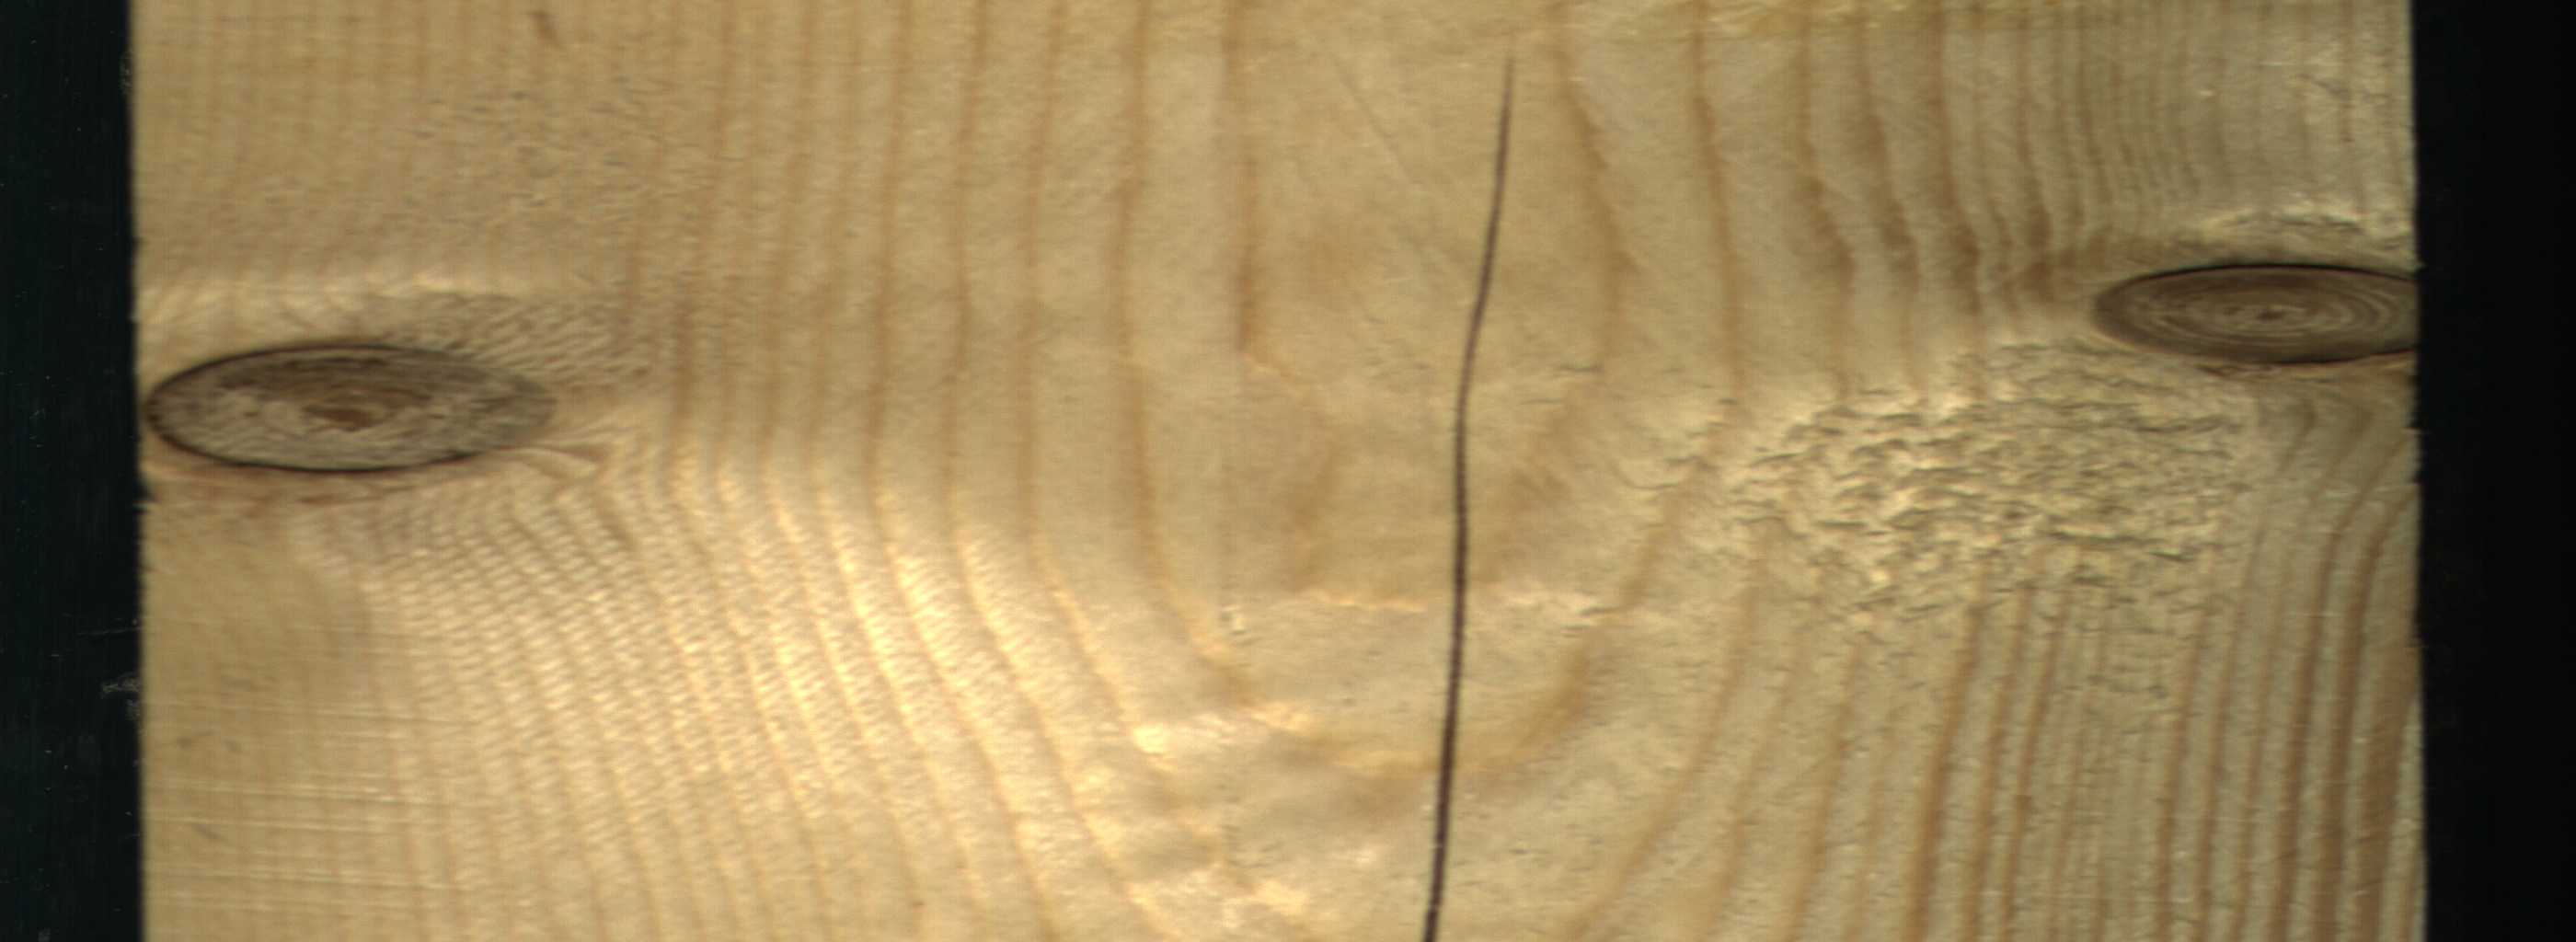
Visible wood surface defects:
resin
Dead_Knot
Live_Knot